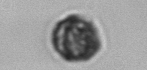
Label: Dinophyceae